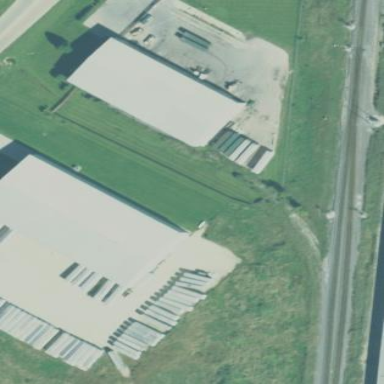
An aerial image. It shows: Industrial building.